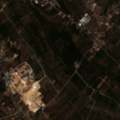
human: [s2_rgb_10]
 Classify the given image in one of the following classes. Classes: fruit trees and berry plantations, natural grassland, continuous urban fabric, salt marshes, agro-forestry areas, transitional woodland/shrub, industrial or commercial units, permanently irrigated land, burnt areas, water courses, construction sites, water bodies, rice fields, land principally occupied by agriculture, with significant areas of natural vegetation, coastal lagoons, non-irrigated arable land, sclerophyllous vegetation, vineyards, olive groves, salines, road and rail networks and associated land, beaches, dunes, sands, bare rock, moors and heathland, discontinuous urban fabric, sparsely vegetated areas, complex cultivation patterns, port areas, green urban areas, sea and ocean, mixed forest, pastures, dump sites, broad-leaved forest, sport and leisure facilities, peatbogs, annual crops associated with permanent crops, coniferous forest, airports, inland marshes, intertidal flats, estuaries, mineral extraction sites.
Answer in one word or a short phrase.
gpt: discontinuous urban fabric, olive groves, annual crops associated with permanent crops, complex cultivation patterns, land principally occupied by agriculture, with significant areas of natural vegetation, sclerophyllous vegetation